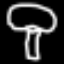
Label: mushroom